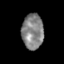
Tissue: skin
Cell type: Others
Senescence score: 0.8826
Nuclear area (px): 750
Mean DAPI intensity: 131.192